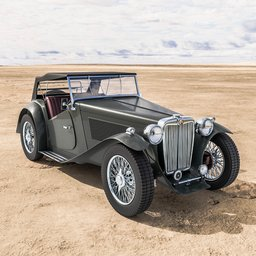
Label: mechanical